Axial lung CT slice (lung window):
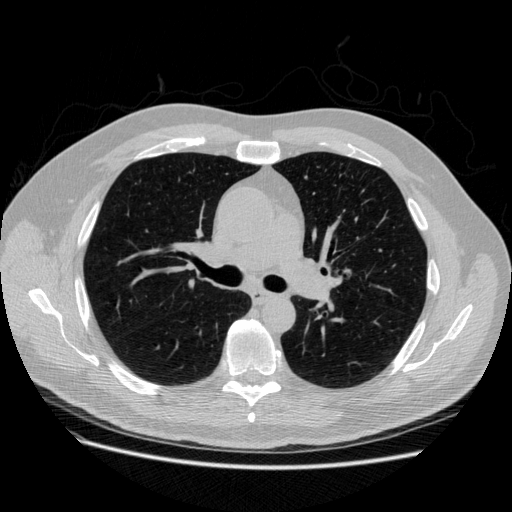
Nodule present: no